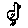
Label: bird